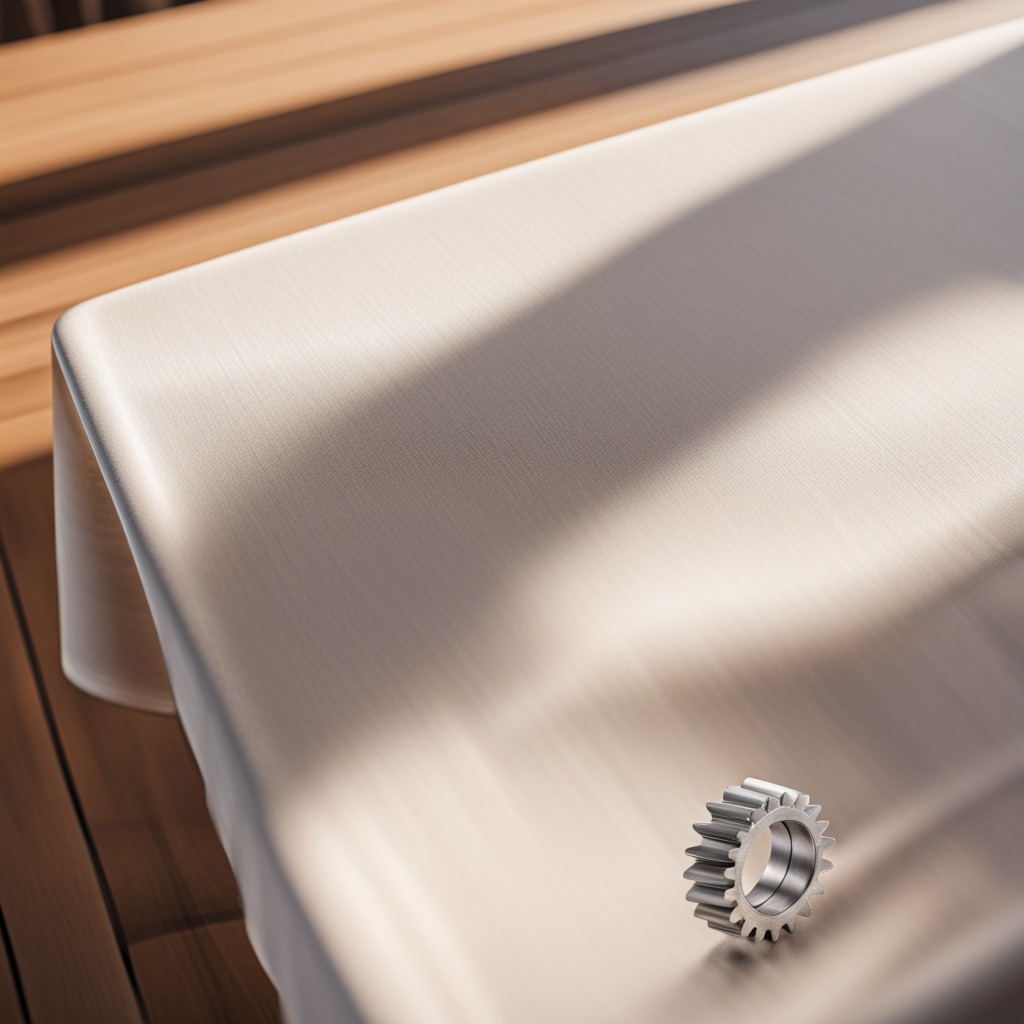
A steel gear with teeth is lying on a wooden table in an outdoor workshop during daytime bright natural light soft shadows worn but beneath the cloth.